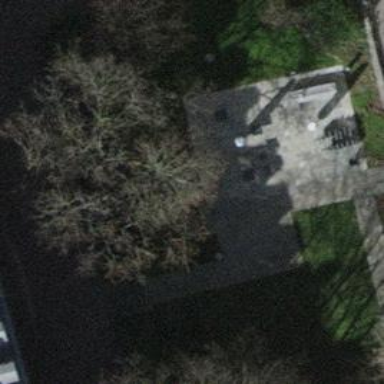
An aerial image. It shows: Bench for seating.